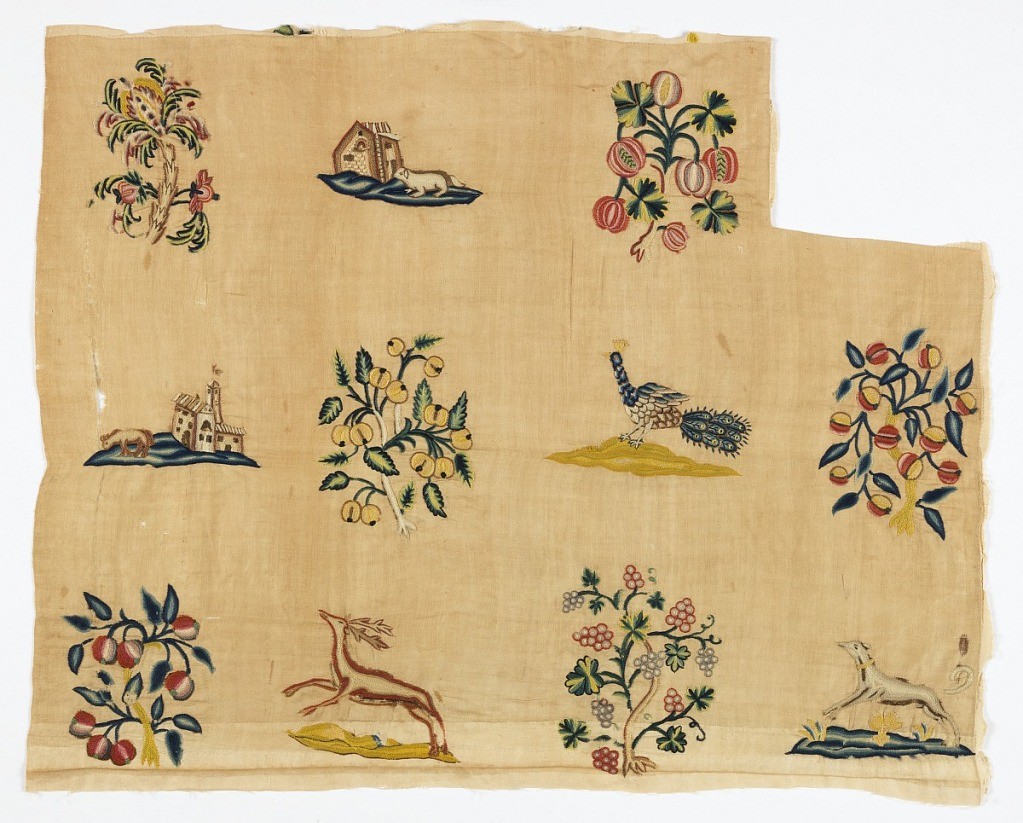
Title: Fragment
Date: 18th century
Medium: wool embroidery on cotton foundation Technique: embroidered in chain stitch (needle-made), knots and satin stitch on a 2/2 twill foundation
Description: Piece of crewel embroidery colored yarns with scattered motifs in a grid arrangement.  The motifs do not repeat in a regular manner but alternate a floral motif (eight different ones, sometmes facing in different directions) with an animal or bird motif (eight different ones).Different colors are used when a motif is repeated.